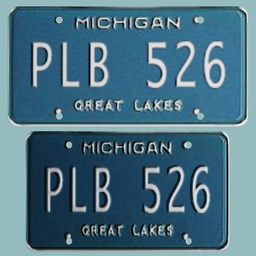
Label: mechanical